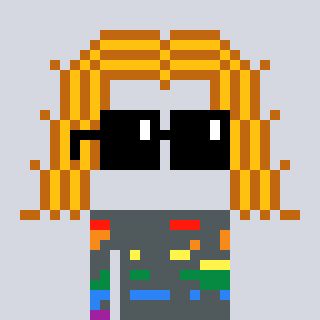
a pixel art character with square black sunglasses, a hair-shaped head and a grayscale-colored body on a cool background